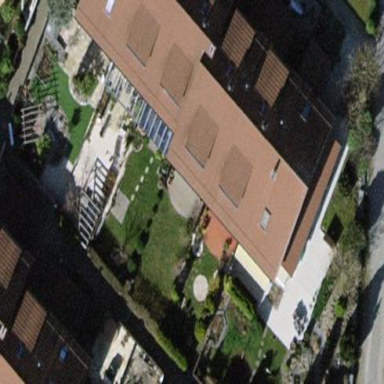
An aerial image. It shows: Terrace building.